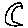
Label: moon